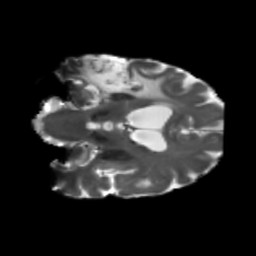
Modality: T2w
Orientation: coronal
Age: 71
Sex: male
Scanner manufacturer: siemens
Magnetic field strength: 3 T
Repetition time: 5.25 s
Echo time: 0.08 s